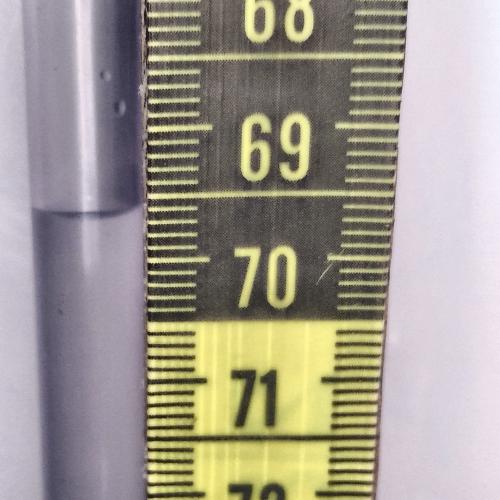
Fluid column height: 69.6 cm